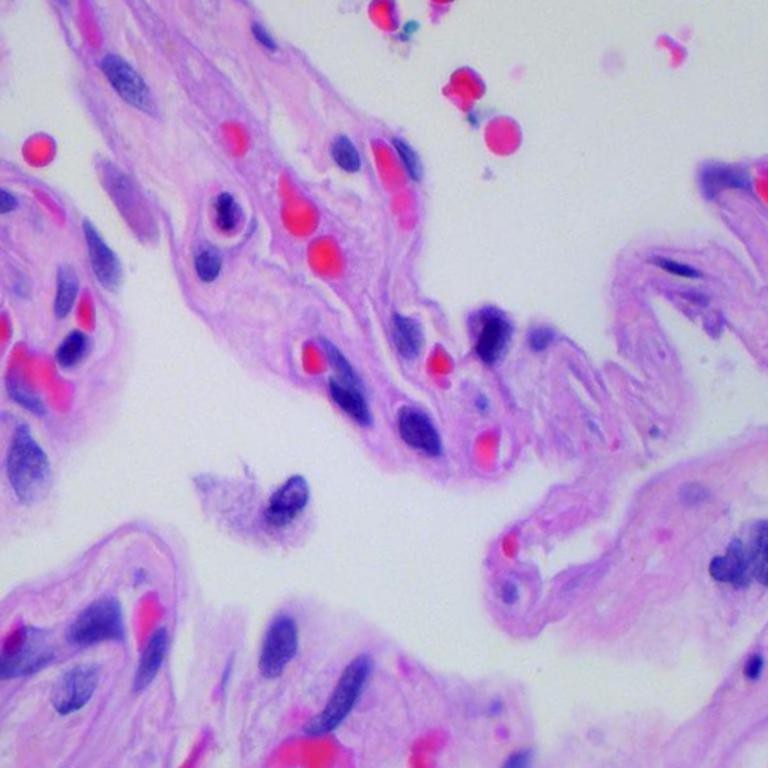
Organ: lung
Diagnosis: benign